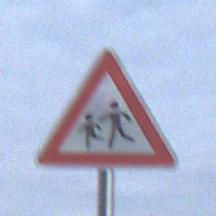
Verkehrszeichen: KinderRechts
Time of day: MorningAfternoon
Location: Outdoor (Nature)
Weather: PartlyCloudy
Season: NotSpecified
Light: Natural